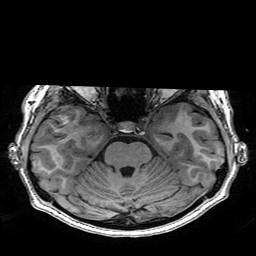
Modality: T1w
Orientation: coronal
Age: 21
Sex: female
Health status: healthy